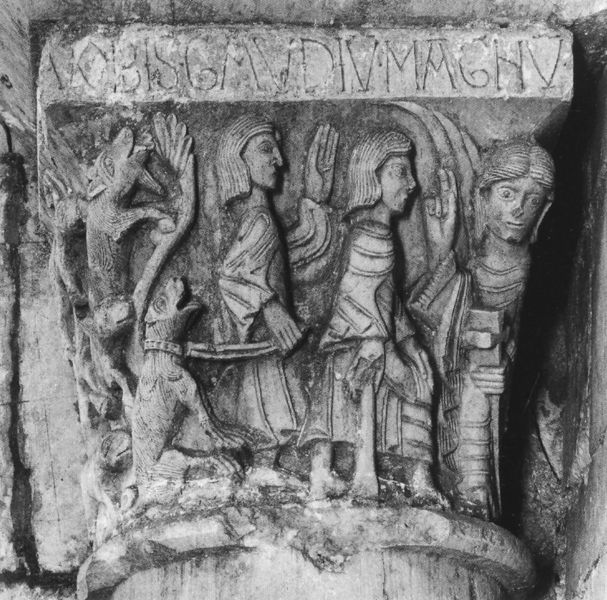
Titel: Kapitelle im Innenraum der Kirche
Standort: Monte Sant’ Angelo, S. Giovanni in Tumba (EU - I - Apulien)
Schlagwörter: baum, flügel, hand, mann, menschen, geste, grau, haar, marmor, männer, säule, hund, hunde, falten, gesicht, kleidung, stein, hände, gewand, haare, personen, engel, skulptur, relief, schrift, halsband, leine, füsse, inschrift, foto, fuss, buchstaben, kapitell, schnitzerei, christus, mittelalter, romanik, segen, ungeheuer, gruß, sakral, wanderung, ägypten, latein, abschluss